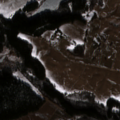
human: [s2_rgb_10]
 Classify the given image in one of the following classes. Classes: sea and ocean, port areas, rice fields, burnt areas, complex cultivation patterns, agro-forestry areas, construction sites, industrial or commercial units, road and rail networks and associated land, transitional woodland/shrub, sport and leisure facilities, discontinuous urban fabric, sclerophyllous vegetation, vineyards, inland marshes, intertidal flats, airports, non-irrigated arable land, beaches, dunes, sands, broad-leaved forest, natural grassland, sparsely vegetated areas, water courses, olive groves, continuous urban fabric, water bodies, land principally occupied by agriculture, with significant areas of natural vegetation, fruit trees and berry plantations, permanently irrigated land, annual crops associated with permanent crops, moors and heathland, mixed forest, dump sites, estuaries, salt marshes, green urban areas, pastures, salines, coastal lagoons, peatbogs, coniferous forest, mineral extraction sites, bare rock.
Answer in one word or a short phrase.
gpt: non-irrigated arable land, pastures, complex cultivation patterns, coniferous forest, mixed forest, inland marshes